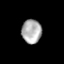
Tissue: lung
Cell type: Others
Senescence score: 0.5552
Nuclear area (px): 468
Mean DAPI intensity: 171.889